Question: Having afew problems with converting an image to greyscale, see below code:
'''
<?php
//Apply photo effects, load images using their ID from database
function applyEffect($id) {
//Check if passed variable is an array
if(gettype($id)=="array") {
}
//Testing
$img = imagecreatefromjpeg("http://localhost:1234/ppa/data/images/<PHONE>/0/image2.jpg");
if($img && imagefilter($img, IMG_FILTER_GRAYSCALE)) {
echo "Image converted to greyscale!";
header('Content-Type: image/jpeg');
imagejpeg($img);
imagedestroy($img);
}
}
applyEffect(0);
?>
'''
This simply produces the following, see top left of the printscreen below,as you can see it's producing the "broken image link" image.

If I use this code below to actually save the photo, I simply get an error:
'''
<?php
//Apply photo effects, load images using their ID from database
function applyEffect($id) {
//Check if passed variable is an array
if(gettype($id)=="array") {
}
$img = imagecreatefromjpeg("http://localhost:1234/ppa/data/images/<PHONE>/0/image2.jpg");
//Testing
if($img && imagefilter($img, IMG_FILTER_GRAYSCALE)) {
echo "Image converted to greyscale!";
imagejpeg($img,"C:\xampp\htdocs\ppa\data\images\<PHONE>\0\image2_grey.jpg"); // <--- line 14
imagedestroy($img);
}
}
applyEffect(0);
?>
'''
Error:
> Warning: imagejpeg(C: mpp\htdocs\ppa\data\images8112013): failed to
open stream: Invalid argument in C:\xampp\htdocs\ppa\test.php on line
14
May as well use same thread. Let's say I want to send the effect through a function argument, can I also send the additional arguments through that as well, can't really explain it, here is how I would imagine it.
'''
<?php
//Apply photo effects
function applyEffect($url,$effect) {
//List valid effects first
$img = imagecreatefromjpeg($url);
//Testing
if($img && imagefilter($img, $effect)) {
header('Content-Type: image/jpeg');
imagejpeg($img);
imagedestroy($img);
} else {
return false;
}
}
applyEffect("http://localhost:1234/ppa/data/images/<PHONE>/0/image3.jpg",IMG_FILTER_BRIGHTNESS[20]);
?>
'''
As you can see I pass IMG_FILTER_BRIGHTNESS through the function arguments, but the filter i'm using needs an additional argument which it would be nice to send when I call the applyEffect function, like so: IMG_FILTER_BRIGHTNESS[20]
But this does not work, any pointers?
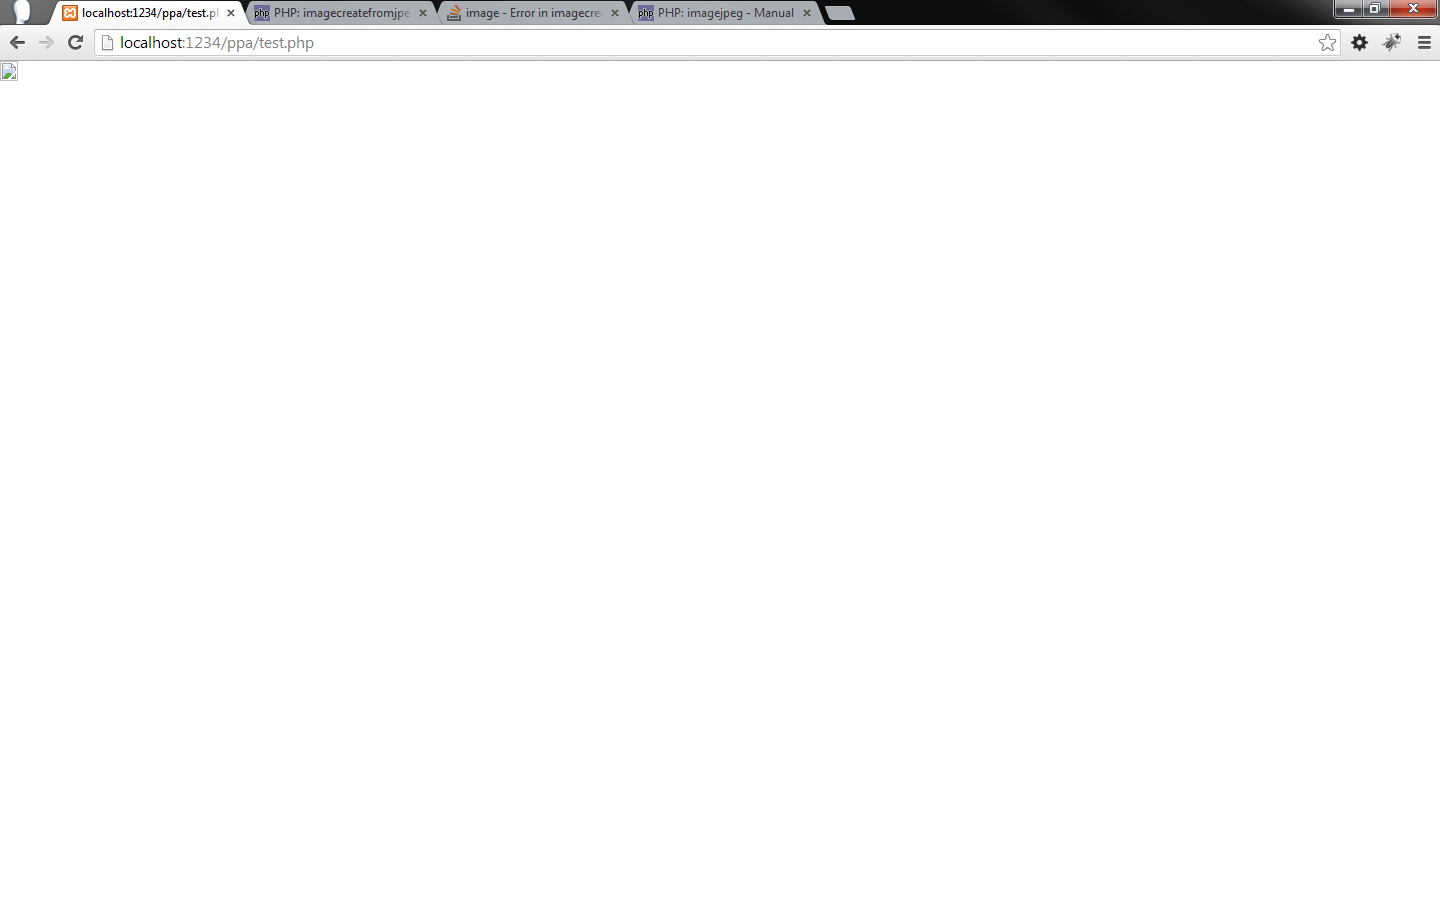
Answer: You are corrupting your image:
'''
echo "Image converted to greyscale!"; <---this line
header('Content-Type: image/jpeg');
imagejpeg($img);
'''
You can have output of any sort before a header() call. The header call is therefore being ignored utterly. The echo's output also becomes of the jpg data output by imagejpeg(). You're probably loading this output into an '' tag in a browser, which is expecting to see an image. e.g. a JPEG starts with two hex digits, '0xFF 0xD8', but since you're dumping out some plain text, your jpeg image actually starts with
'''
Image converted to greyscale!0xFF0xD8
'''
and cannot be interpreted by the browser as a valid image, because the image data is NOT where it should be - it's got garbage before it.
As for your second code, you're simply ASSUMING that 'imagecreatefromjpeg' actually succeeded - you're loading a remote resource. If it's not present, you don't get a jpeg and are trying to create a GD handle from an invalid source. You then blindly use this non-handle in further operations, which cannot possibly succeed because everything was broken from the start.
Never EVER assume success when dealing with remote resources: database calls, HTTP requests, etc... Always assume failure, check for failure, and treat success as a pleasant surprise